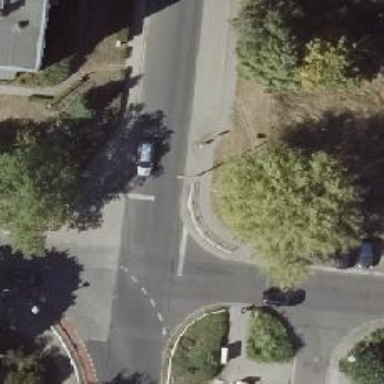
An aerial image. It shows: Unmarked road crossing.